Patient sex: M
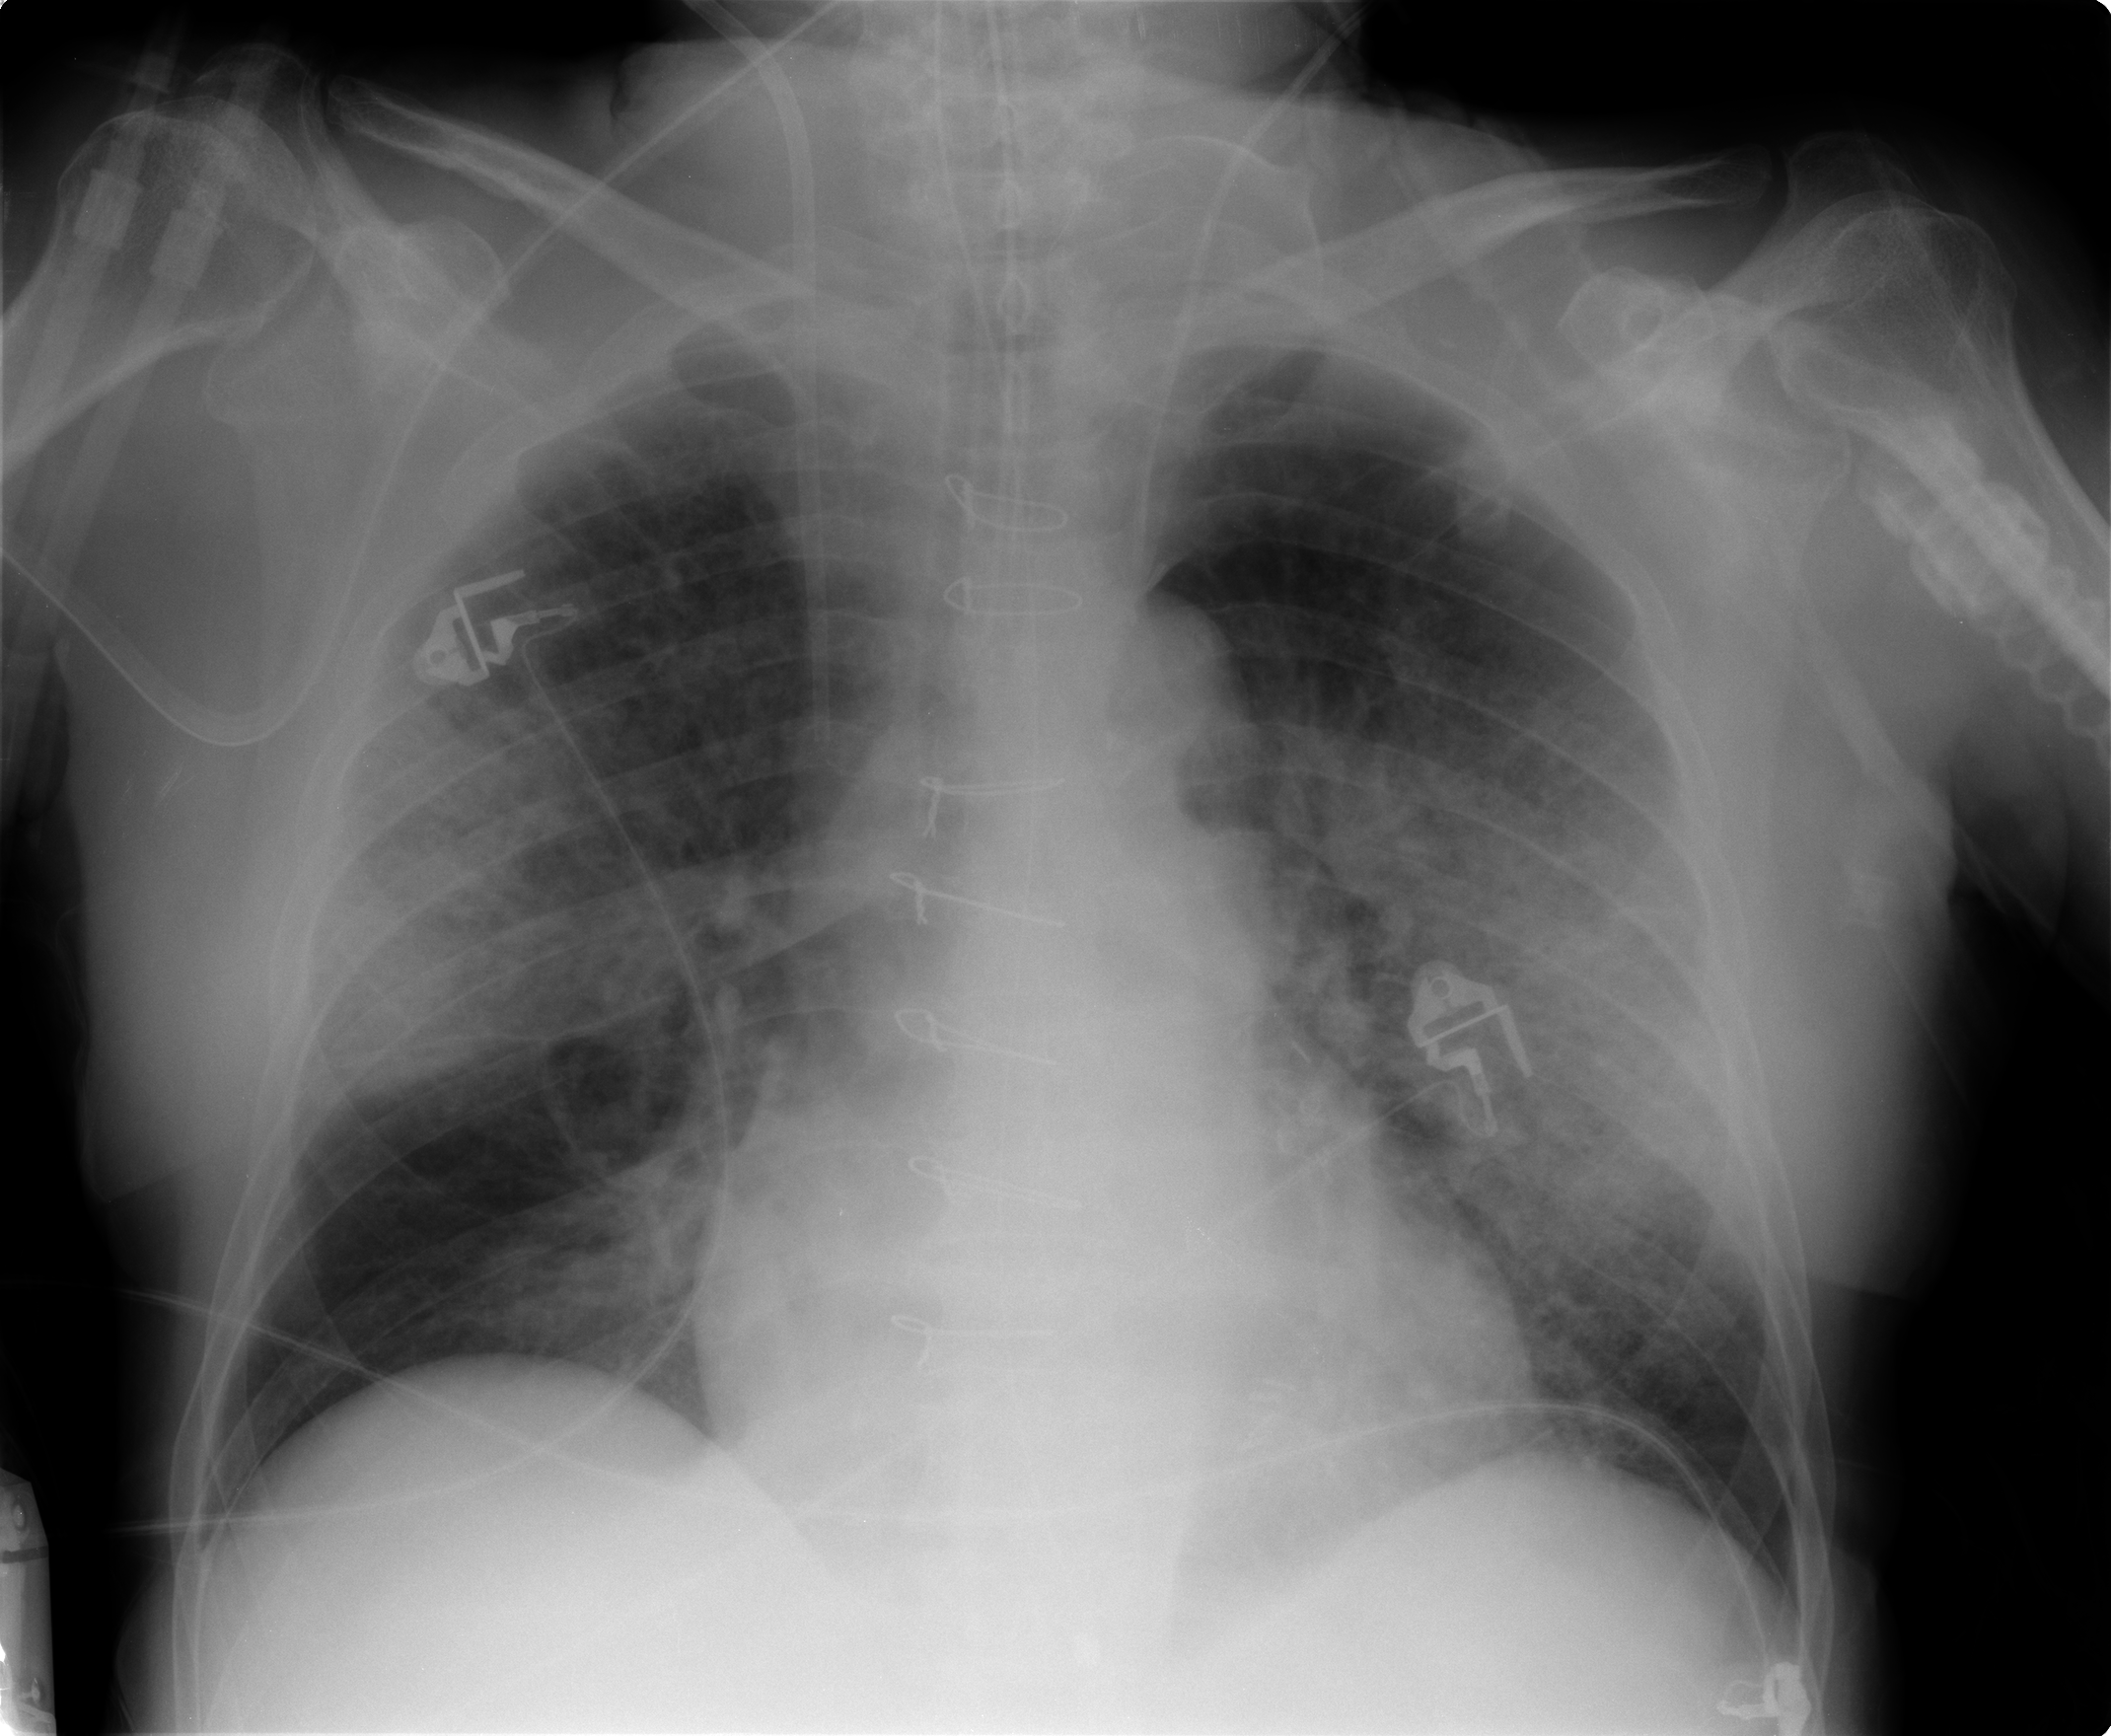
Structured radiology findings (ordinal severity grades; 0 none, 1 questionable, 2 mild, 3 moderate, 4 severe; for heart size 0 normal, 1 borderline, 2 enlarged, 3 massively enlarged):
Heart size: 2
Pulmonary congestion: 1
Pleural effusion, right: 1
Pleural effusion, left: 1
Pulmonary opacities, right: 2
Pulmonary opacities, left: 2
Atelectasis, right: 2
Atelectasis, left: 2